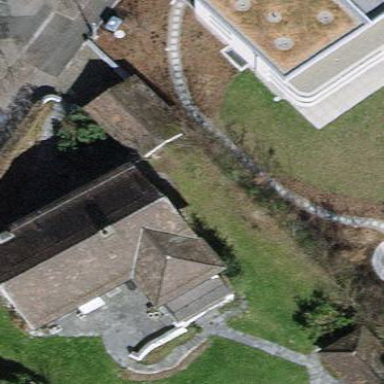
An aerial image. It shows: Detached building with gabled roof.